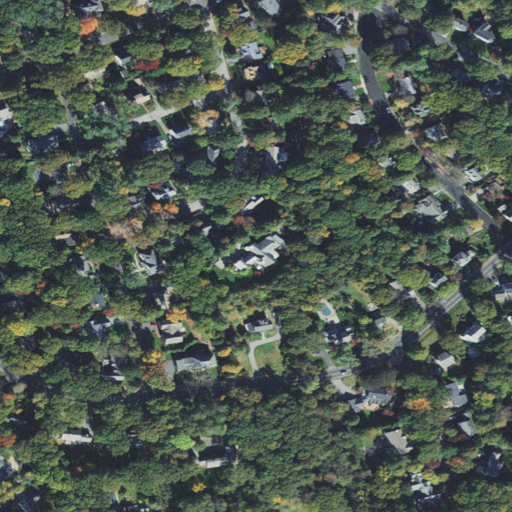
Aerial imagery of mountain in Massachusetts named Mount Independence containing low intensity development, open development, medium intensity development, deciduous forest, and pasture